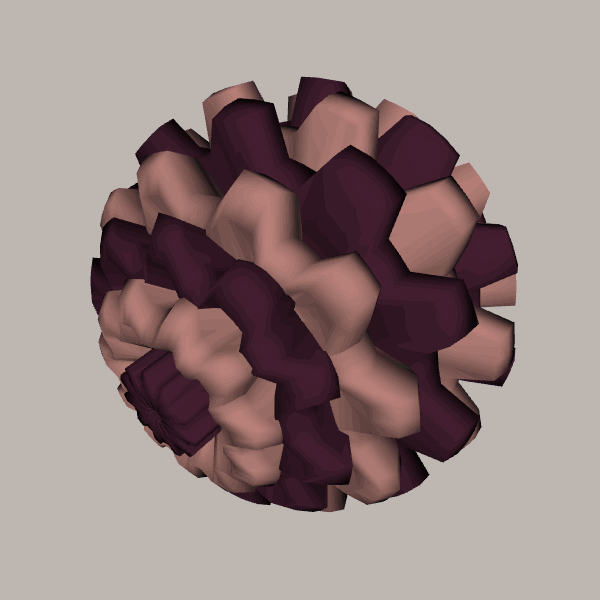
Background: light